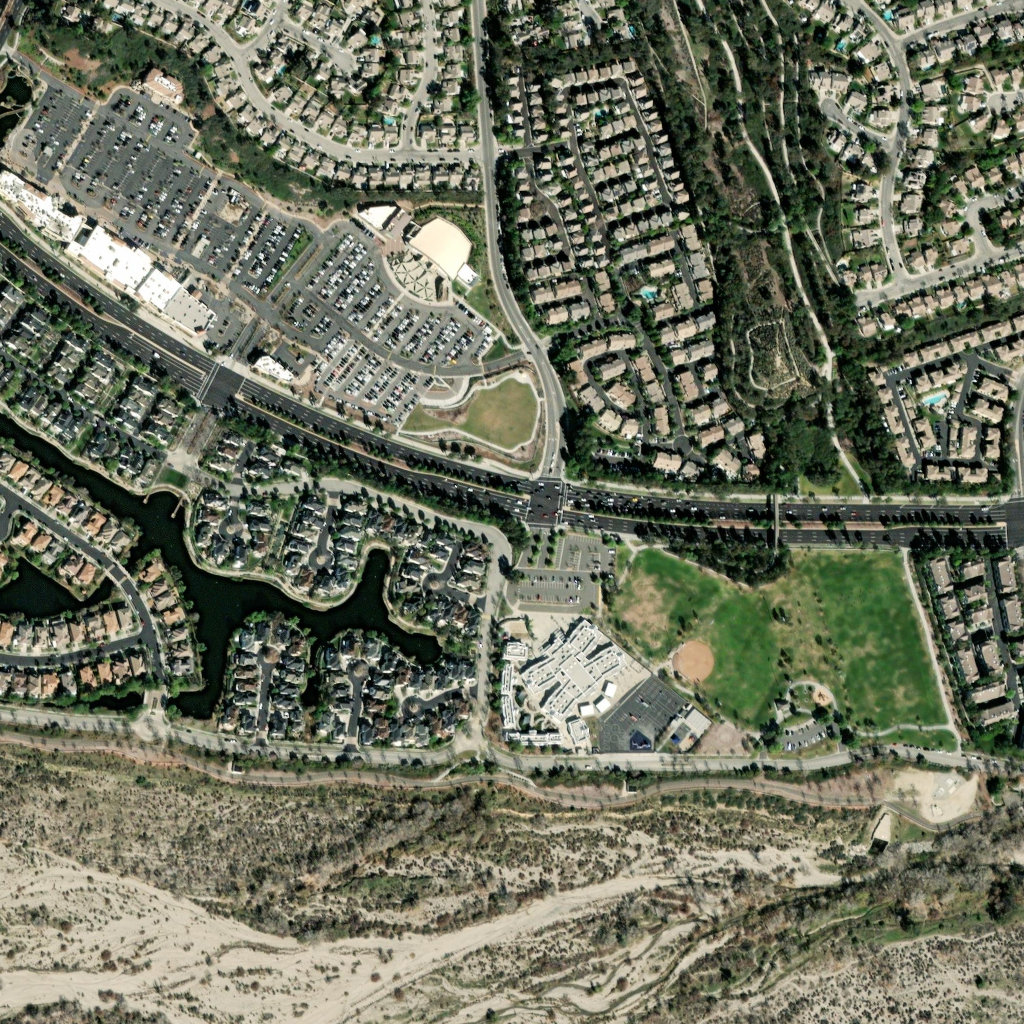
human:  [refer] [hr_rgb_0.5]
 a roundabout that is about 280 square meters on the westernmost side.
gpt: <box>[[13, 70, 15, 72, 0]]</box>

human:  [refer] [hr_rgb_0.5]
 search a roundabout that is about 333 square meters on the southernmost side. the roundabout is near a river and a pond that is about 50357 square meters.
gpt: <box>[[45, 70, 46, 73, 0]]</box>

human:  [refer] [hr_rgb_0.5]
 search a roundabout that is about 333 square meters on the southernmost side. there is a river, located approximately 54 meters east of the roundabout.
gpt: <box>[[45, 70, 46, 73, 0]]</box>

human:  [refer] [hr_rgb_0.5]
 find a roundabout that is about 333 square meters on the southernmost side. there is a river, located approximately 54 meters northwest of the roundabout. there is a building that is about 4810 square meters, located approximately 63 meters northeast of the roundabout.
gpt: <box>[[45, 70, 46, 73, 0]]</box>